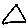
Label: triangle